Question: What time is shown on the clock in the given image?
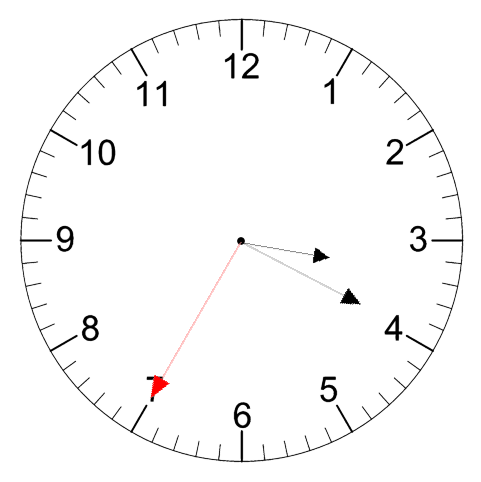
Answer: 03:19:35